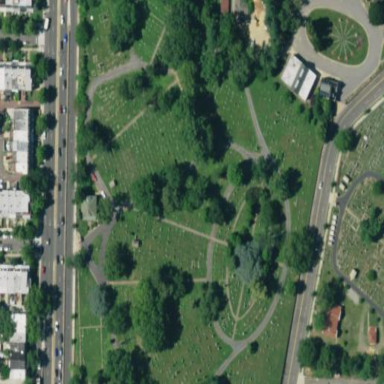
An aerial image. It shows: Cemetery.